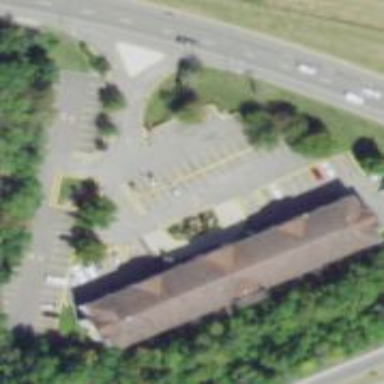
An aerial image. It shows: Hotel building.